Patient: sex M, age 29
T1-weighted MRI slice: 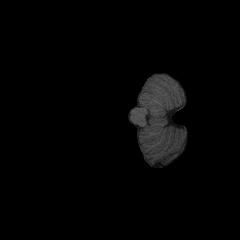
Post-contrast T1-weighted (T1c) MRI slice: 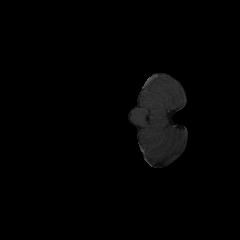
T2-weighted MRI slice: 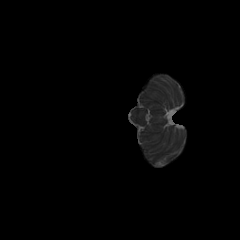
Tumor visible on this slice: no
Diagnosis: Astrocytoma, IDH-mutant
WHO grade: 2